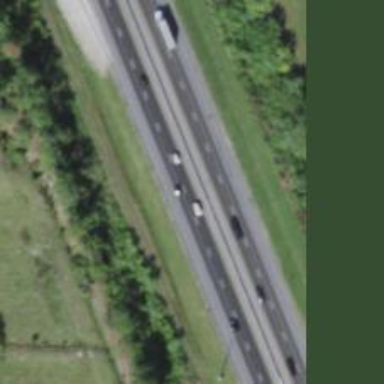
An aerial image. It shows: Asphalt motorway.